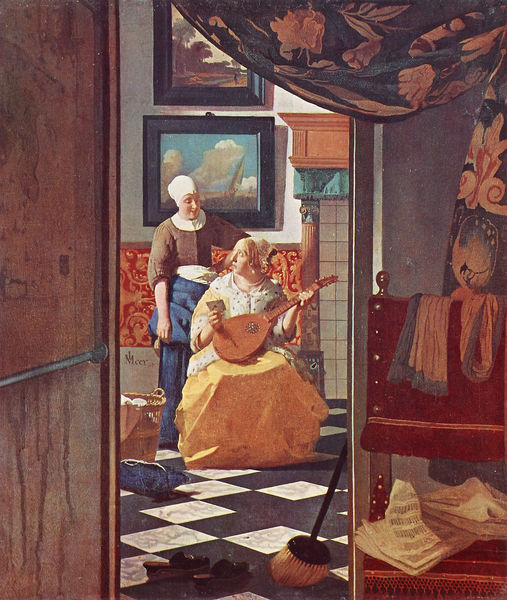
Titel: Der Liebesbrief
Künstler: Jan Vermeer van Delft
Institution: Amsterdam, Rijksmuseum
Schlagwörter: blau, gemälde, meer, frauen, gelb, blumen, frau, kleid, stuhl, tür, zimmer, haube, karo, malerei, muster, schachbrett, schachbrettmuster, dienerin, rahmen, samt, holland, innenraum, niederlande, signatur, vorhang, interieur, musik, genre, kamin, magd, bilder, noten, schuhe, türe, musikinstrument, notenblatt, handtücher, bedienstete, bett, besen, eingang, schwarzweiss, vermeer, hausfrau, kacheln, karte, brief, holländisch, landkarte, laute, putzfrau, musikerin, pantoffeln, wäschekorb, putzen, zeitungen, musi, lautenspielerin, gelbes kleid, wischmop